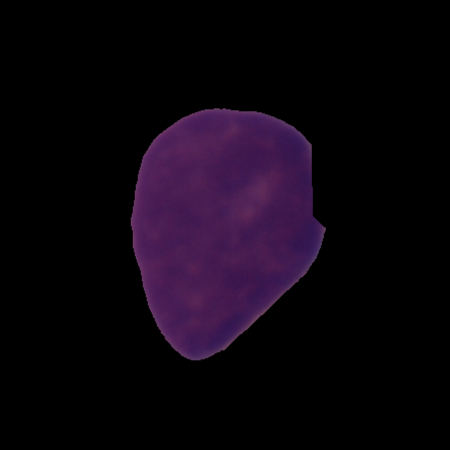
Label: cancer